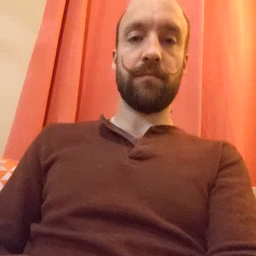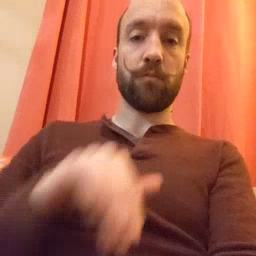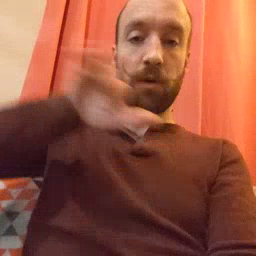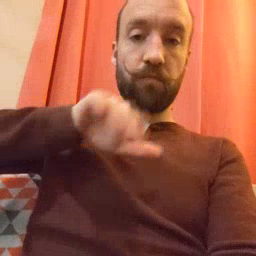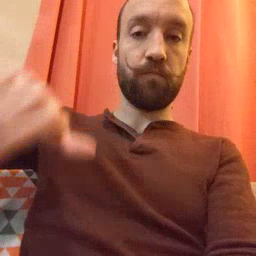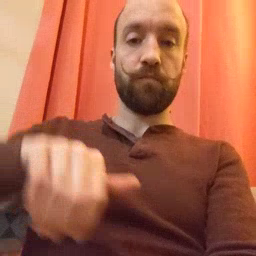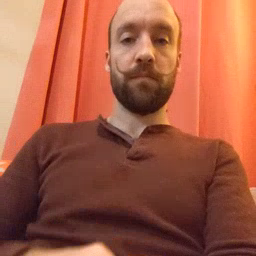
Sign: pool